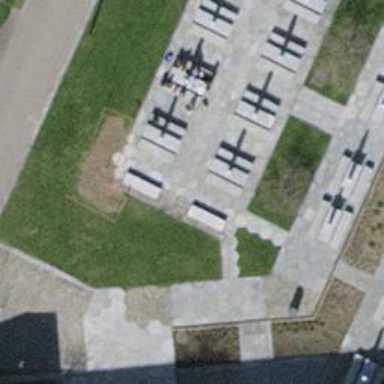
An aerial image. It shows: Picnic table located in leisure land area.